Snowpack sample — Rabbit Ears Pass, Jackson County, Colorado, USA (12/17/25, 1:08 PM MST)
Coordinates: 40.387, -106.625
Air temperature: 34 °F
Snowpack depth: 46 cm
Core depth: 30 cm
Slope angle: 6°, slope face: 165°
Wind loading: medium
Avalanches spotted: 0
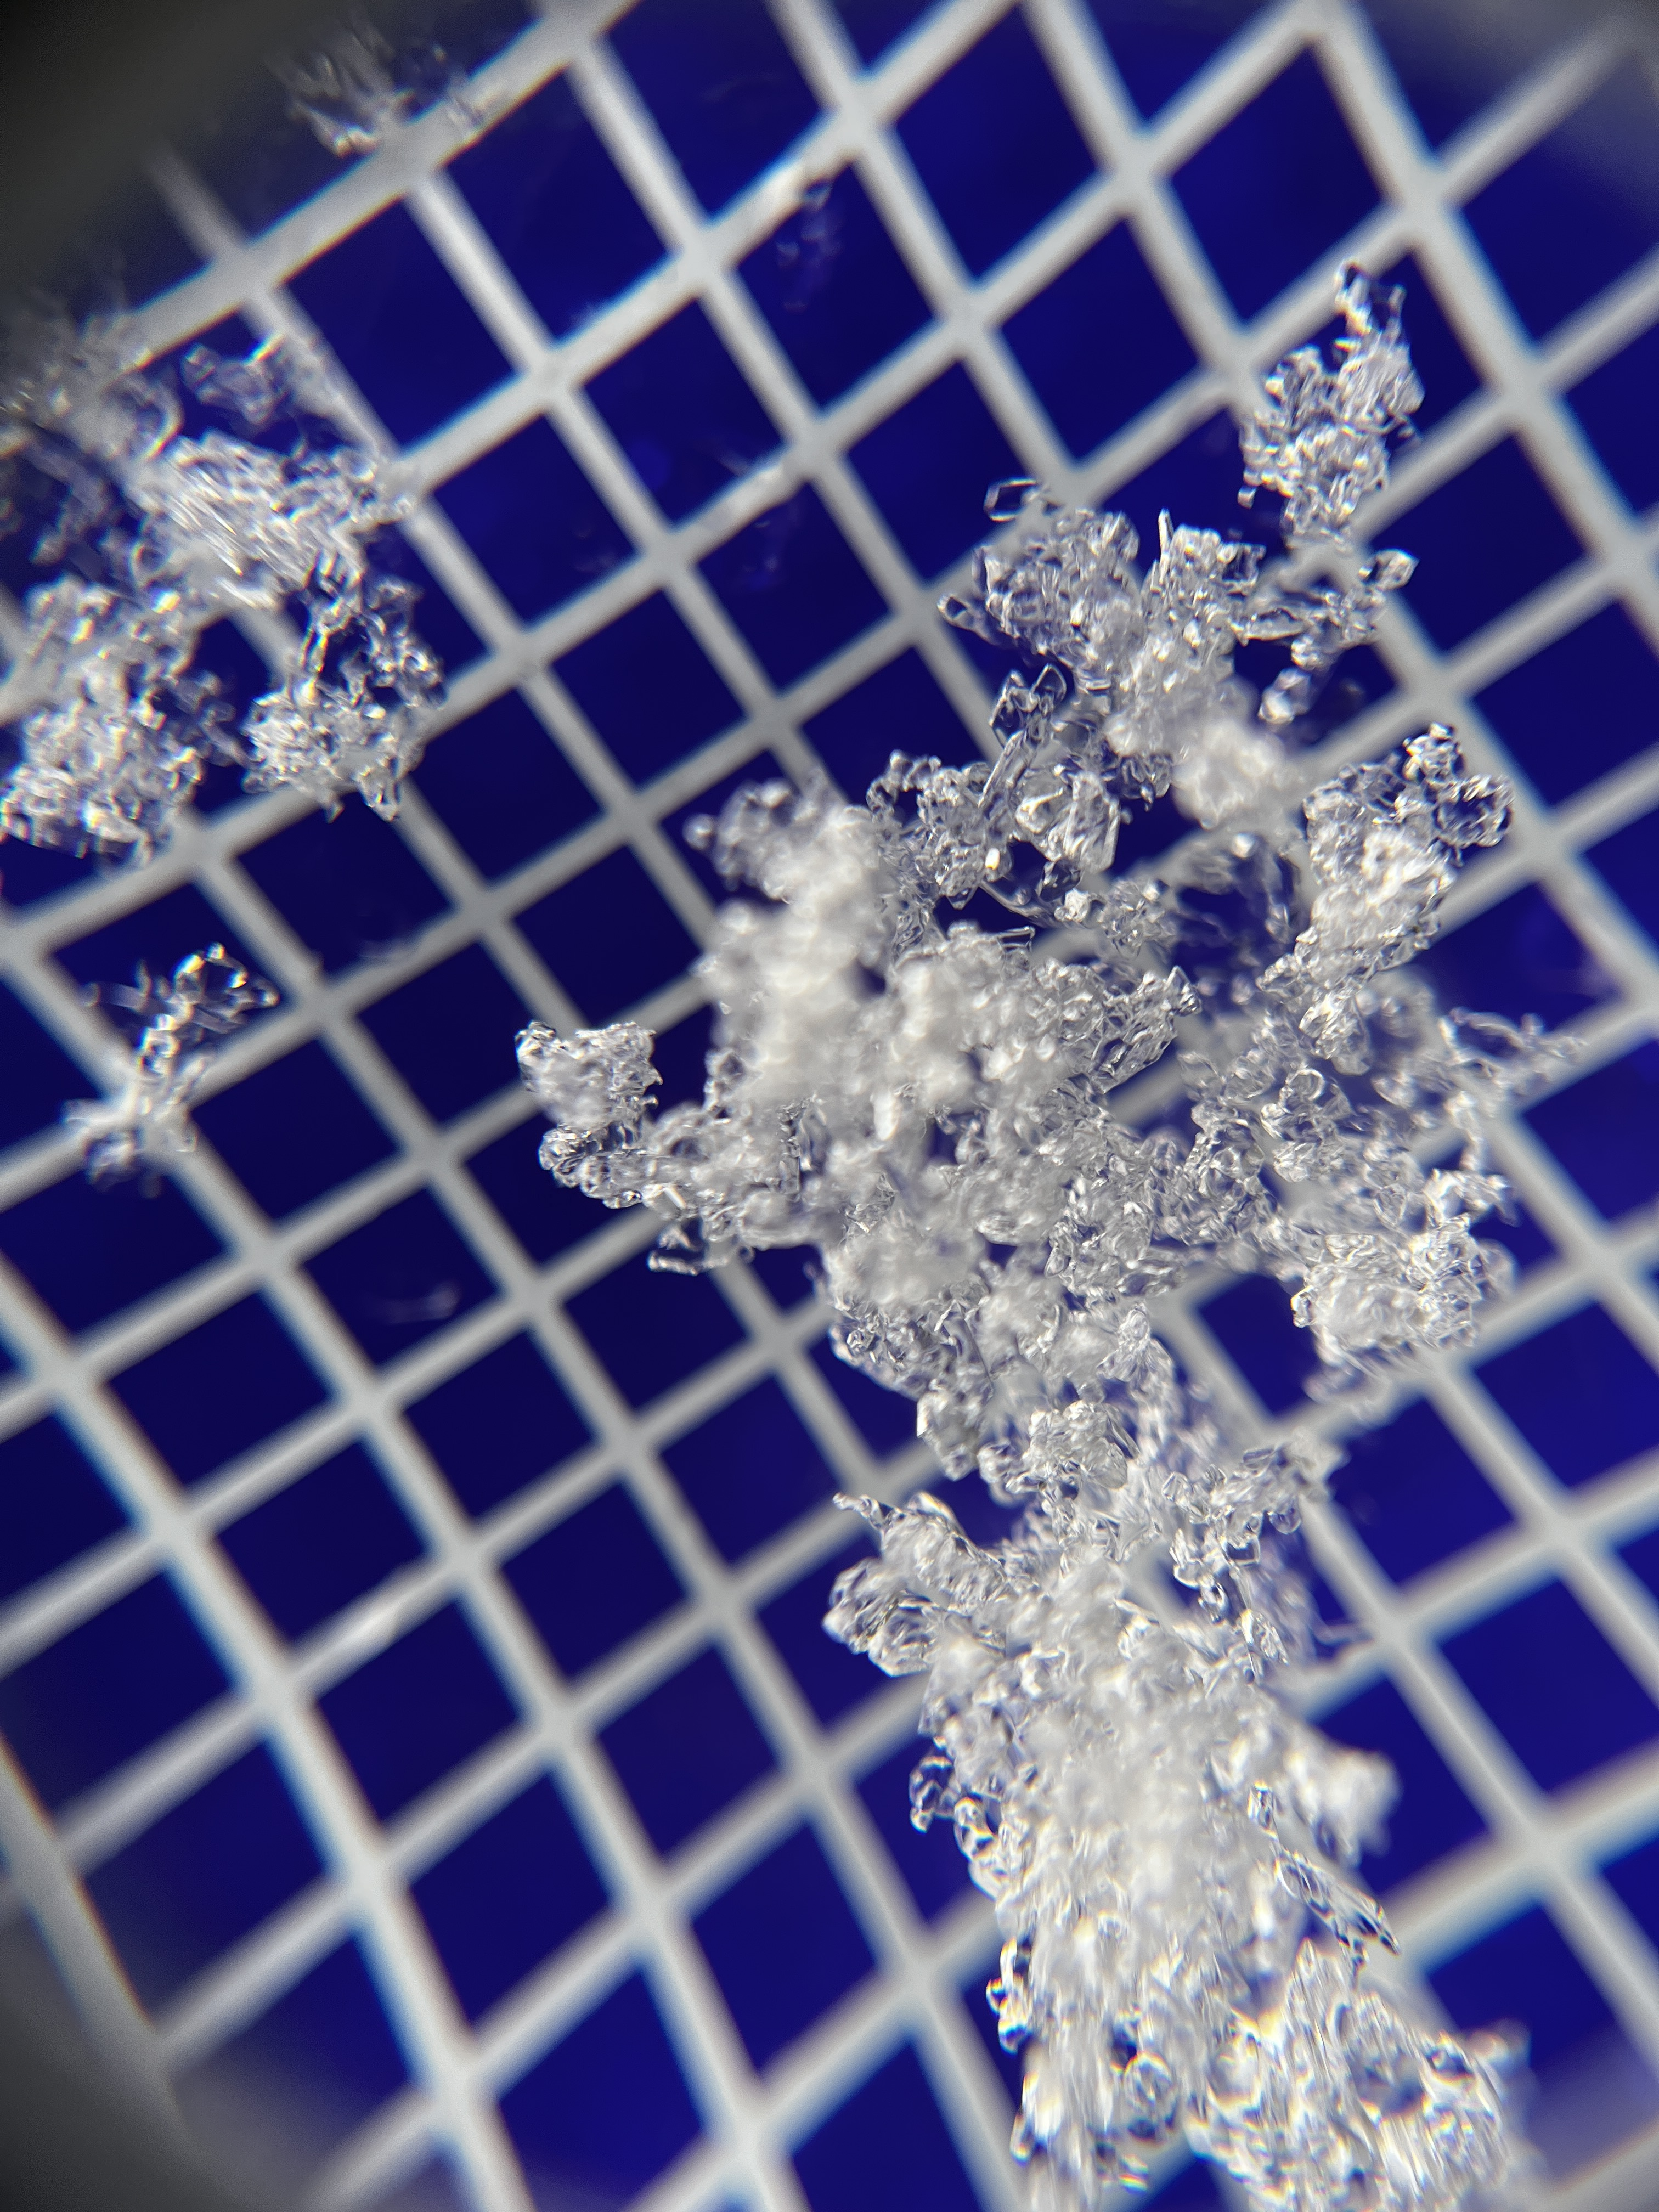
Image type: magnified_profile
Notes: No avalanches spotted nearby, although collected in a meadowy area with minimal risk on this face of the pass.